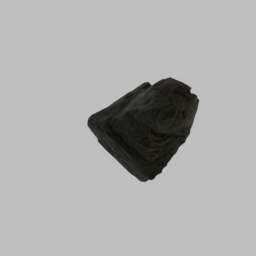
Label: nature